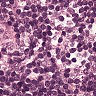
Metastatic tissue present: no